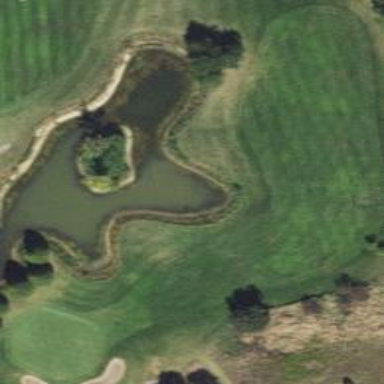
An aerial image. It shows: Golf fairway surrounded by grass.